Question: Is it possible to stack in-line-block elements?
I have a DIV which I want the elements inside it (h1 and P) to be centred. So I set the DIV to text-align centre and initally set the H1 and P tag to inline-blocks.respectively.
The idea was to display the two elements (H1 and P) as in-line-block elements so content is centred and a transparent png shows in the background for the length of the text.
But the problem I have is that having elements as inline-blocks means they will appears next to each other (I don't want this to happen), so I set the P tag as block element but it's resulting in the transparent png being as wide.

'''
HTML:
<div id="hero">
<div class="container">
<div class="row">
<div class="span12" id="hero-text">
<h2>Heading line</h2>
<p>Paragraph line goes here</p>
</div>
</div>
</div>
</div>
CSS
#hero {
height: 435px;
width: 100%;
background: url(../img/hero-image.png) 0 0 no-repeat;
background-color: #999;
position: relative;
color: #FFF;
border-bottom: 3px solid #E6E6E6;
}
#hero-text {
position: absolute;
top: 33%;
text-align: center;
}
#hero h2 {
font-size: 4em;
font-style: normal;
line-height: 50px;
padding-top: 10px;
background: url(../img/bg-heading.png) repeat;
display: inline-block;
padding: 10px 20px;
}
#hero p {
font-size: 2em;
line-height: 30px;
display: block;
background: url(../img/bg-heading.png) repeat;
padding: 10px 20px;
}
'''
Any help is appreciated.
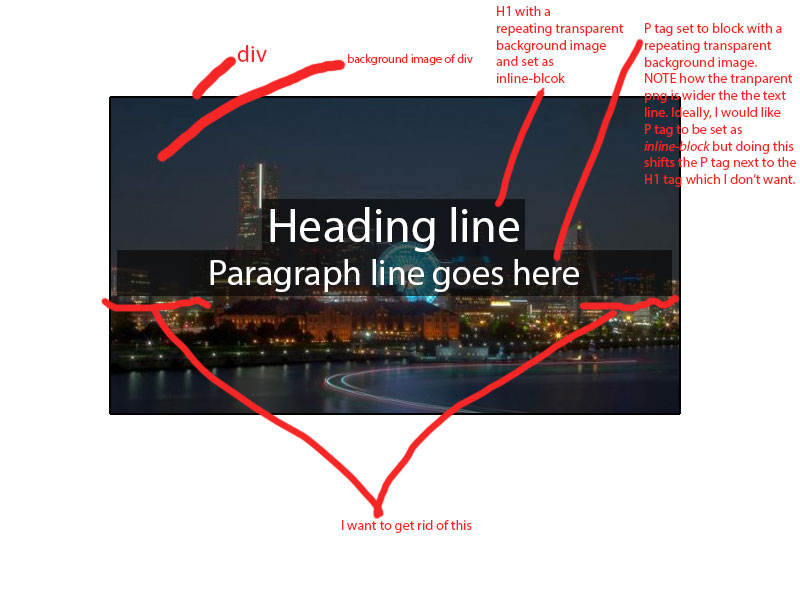
Answer: This was actually tougher to solve than I originally thought. I could find two options for you. If you don't want to change your markup:
---
1. Give both #hero h2 and #hero p display:inline-block, and give them widths so that their combined width is greater than 100%. They both can be width:51%, or one can be wider than the other, just as long as their total is more than the width of the parent. This will cause the p to break to a new line. See http://codepen.io/anon/pen/cjDiH OR
2.If you want their widths to be fluid, I'd add an element in between the h2 and p that is display:block. I added hr, then took away its margin, padding and border to make it not visible other than to cause the line break. See <URL>